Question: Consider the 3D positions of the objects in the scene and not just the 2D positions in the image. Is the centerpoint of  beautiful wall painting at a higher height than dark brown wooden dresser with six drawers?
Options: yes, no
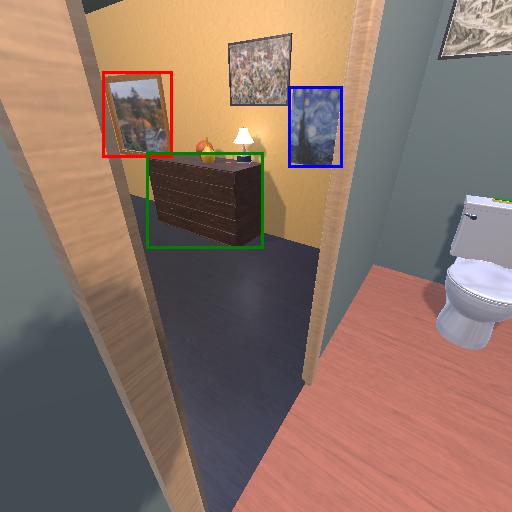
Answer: yes